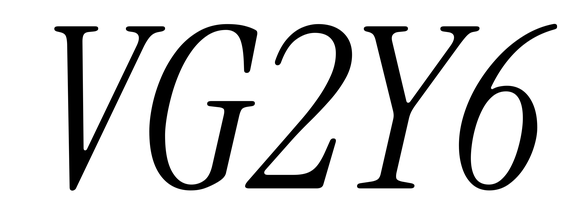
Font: InstrumentSerif-Italic